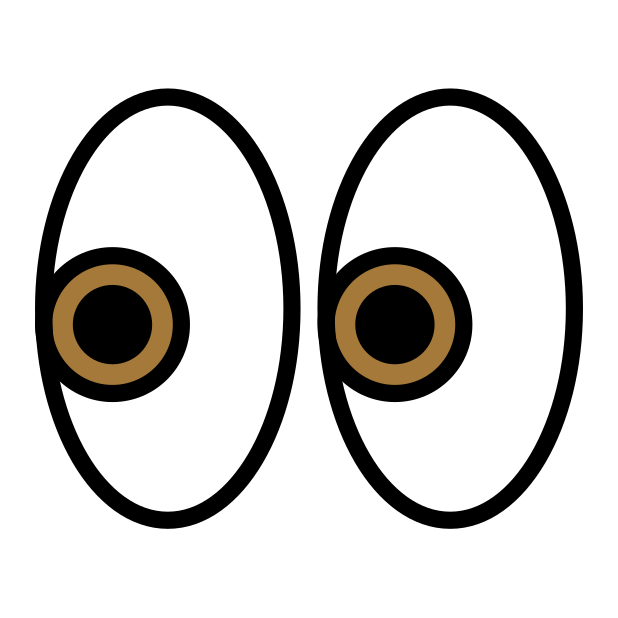
eyes